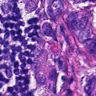
Metastatic tissue present: yes